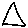
Label: triangle